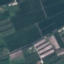
Land use / land cover: PermanentCrop